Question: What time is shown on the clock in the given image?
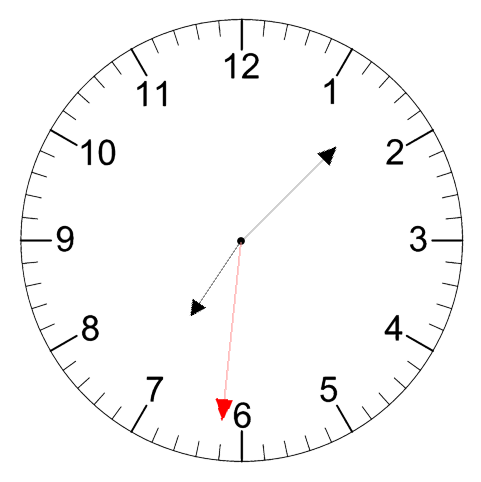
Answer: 07:07:31